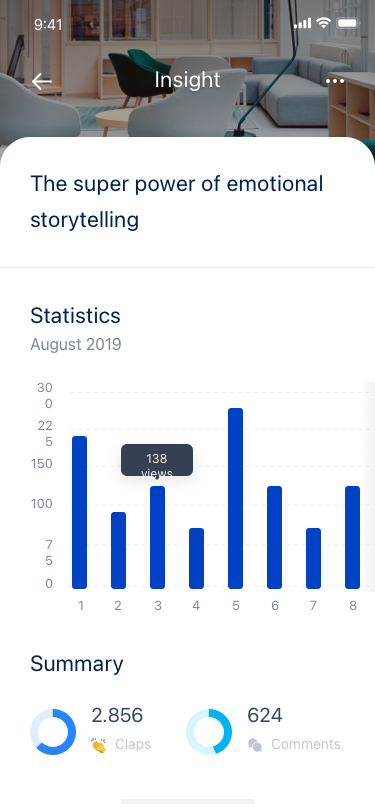
Text in this UI design:
Insight
The super power of emotional storytelling
225
300
150
100
75
0
138 views
1
2
3
4
5
6
7
8
Statistics
August 2019
Summary
2.856
Claps
👏
624
Comments